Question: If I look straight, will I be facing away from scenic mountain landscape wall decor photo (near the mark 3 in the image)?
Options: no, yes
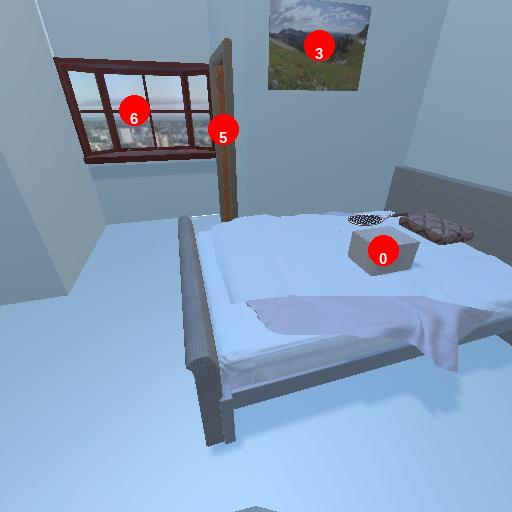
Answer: no